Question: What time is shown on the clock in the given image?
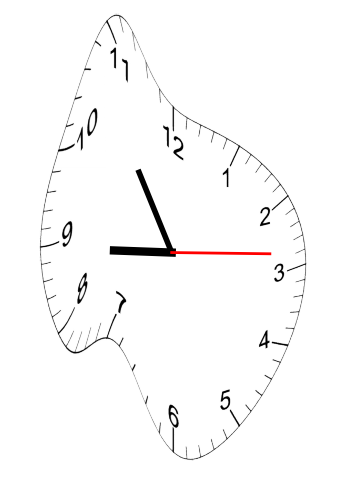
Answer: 08:54:14